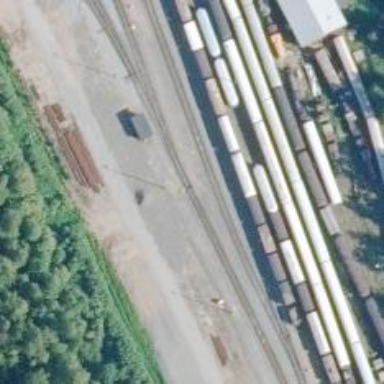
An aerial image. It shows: Railway track of B1 class.